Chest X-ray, AP view. Patient: 10 years old, sex F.
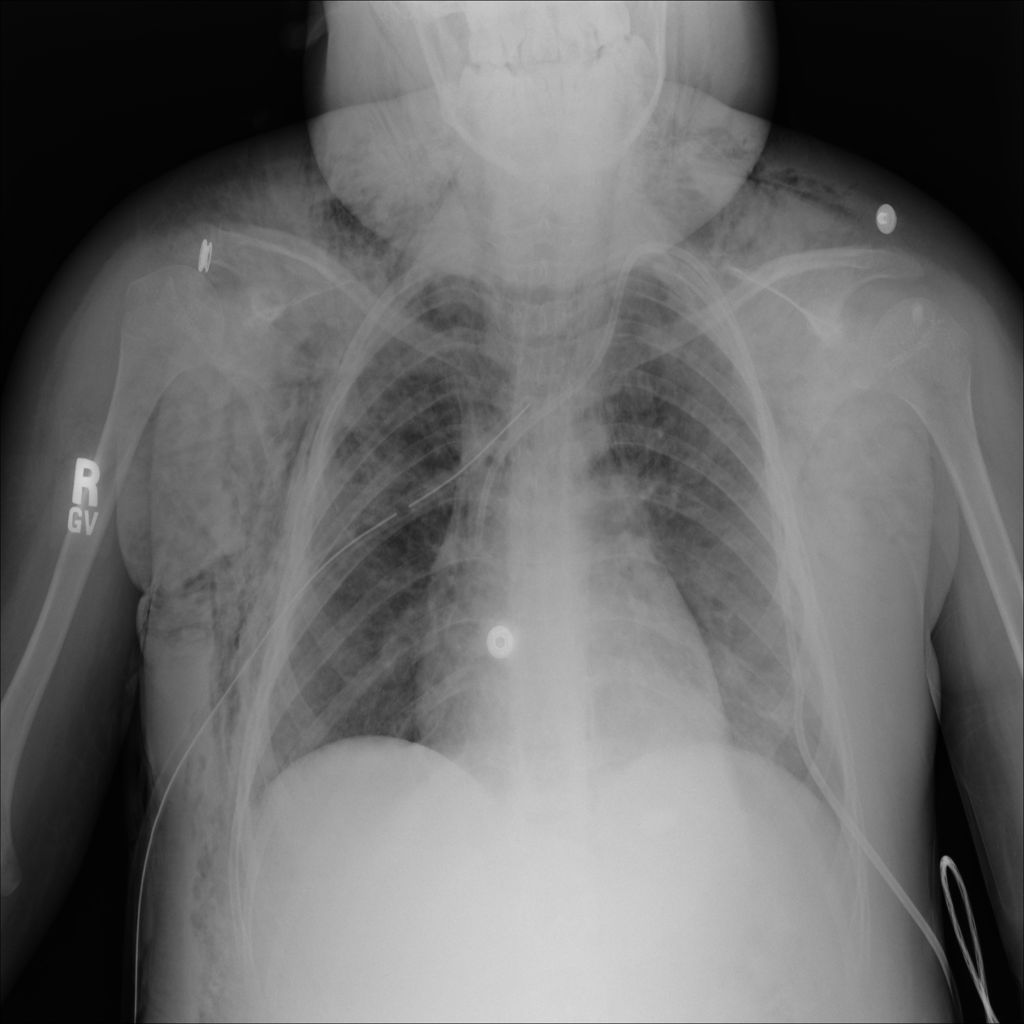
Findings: No Finding